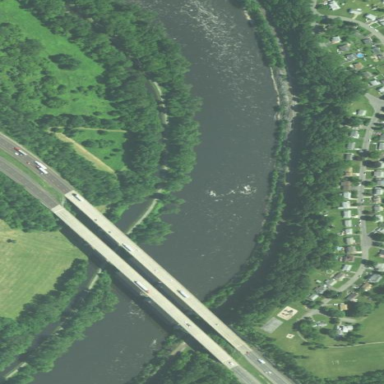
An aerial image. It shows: Man-made bridge.